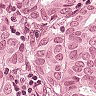
Metastatic tissue present: yes